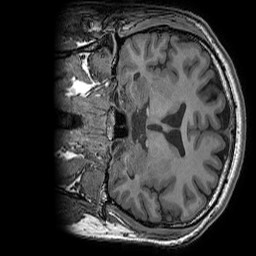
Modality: T1w
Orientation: coronal
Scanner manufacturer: ge
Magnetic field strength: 3 T
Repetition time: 0.008156 s
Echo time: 0.00318 s